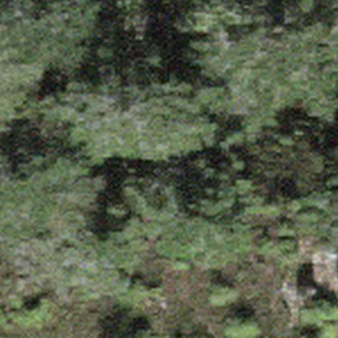
Label: other